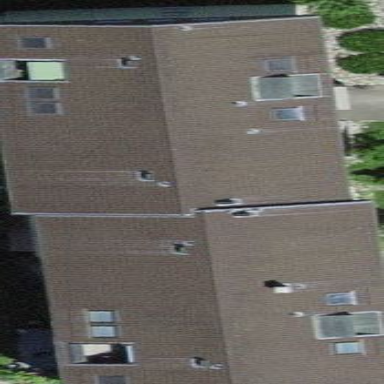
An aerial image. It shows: Gabled roof made of roof tiles on apartment building.